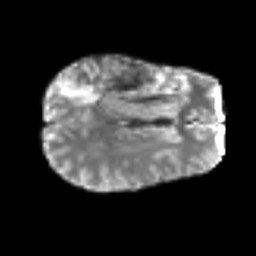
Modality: T2w
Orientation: axial
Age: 54
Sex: male
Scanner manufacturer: siemens
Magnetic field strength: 3 T
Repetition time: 6.1 s
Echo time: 0.101 s